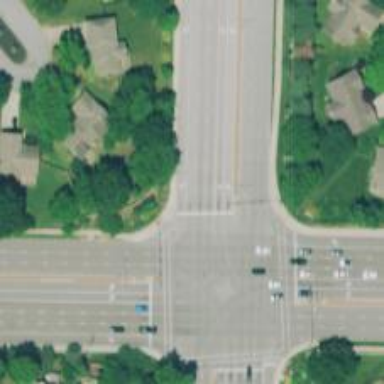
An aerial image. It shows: Solid stop line on the road.